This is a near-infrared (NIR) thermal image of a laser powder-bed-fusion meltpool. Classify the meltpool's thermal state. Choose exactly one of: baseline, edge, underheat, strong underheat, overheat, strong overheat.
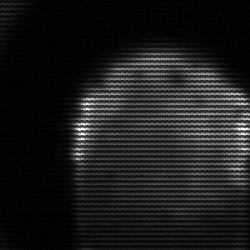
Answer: edge